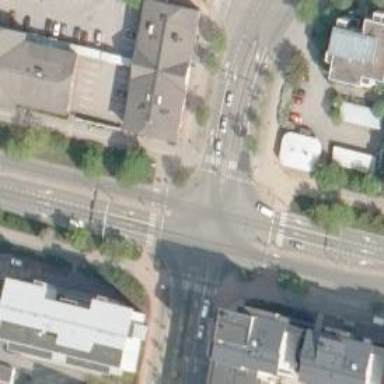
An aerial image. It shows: Junction.